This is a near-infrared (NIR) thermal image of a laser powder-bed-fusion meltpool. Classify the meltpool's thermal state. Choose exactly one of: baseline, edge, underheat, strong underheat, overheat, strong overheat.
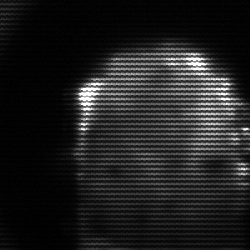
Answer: baseline